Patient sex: M
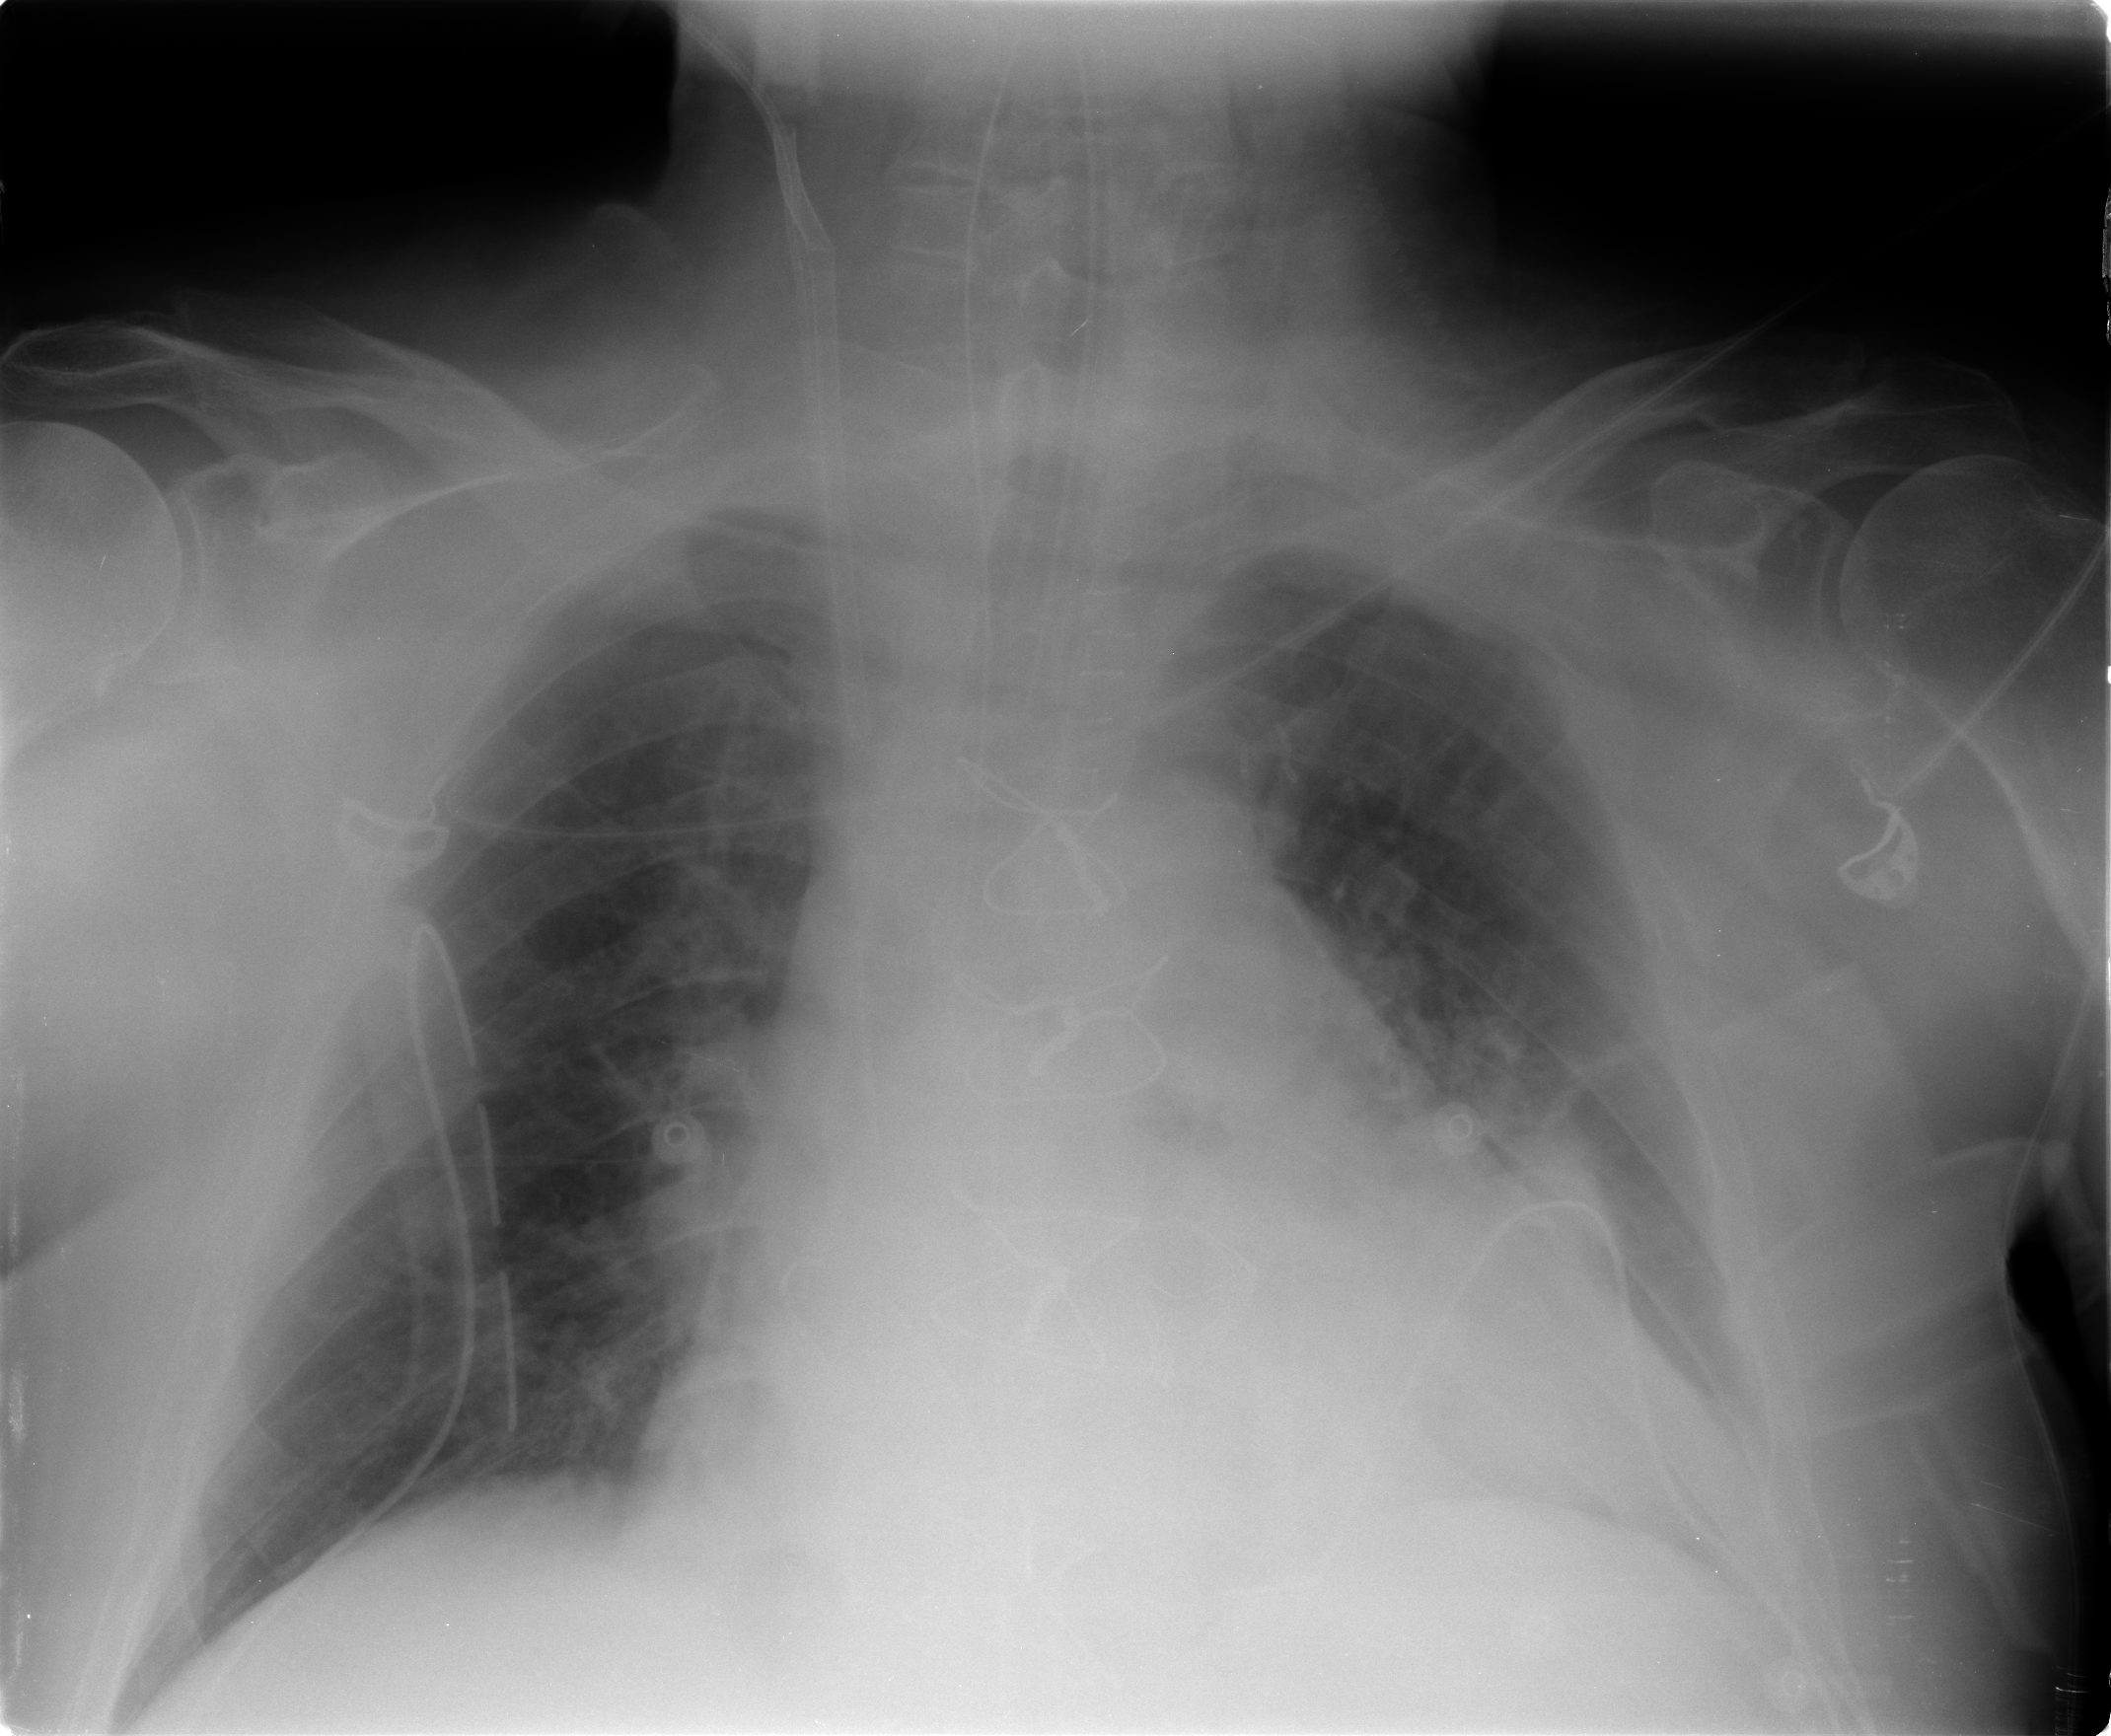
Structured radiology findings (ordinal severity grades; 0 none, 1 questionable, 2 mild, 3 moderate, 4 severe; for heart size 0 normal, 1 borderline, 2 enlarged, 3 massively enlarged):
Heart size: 3
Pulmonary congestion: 2
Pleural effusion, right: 0
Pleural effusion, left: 1
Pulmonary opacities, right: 1
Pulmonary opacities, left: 2
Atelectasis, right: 1
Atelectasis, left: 2